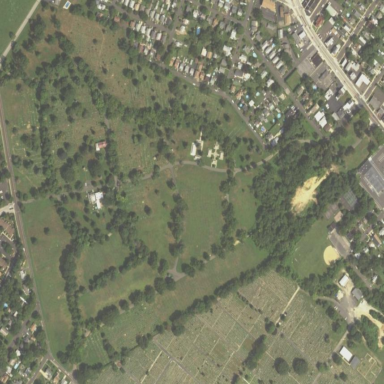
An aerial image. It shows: Graveyard used as cemetery.